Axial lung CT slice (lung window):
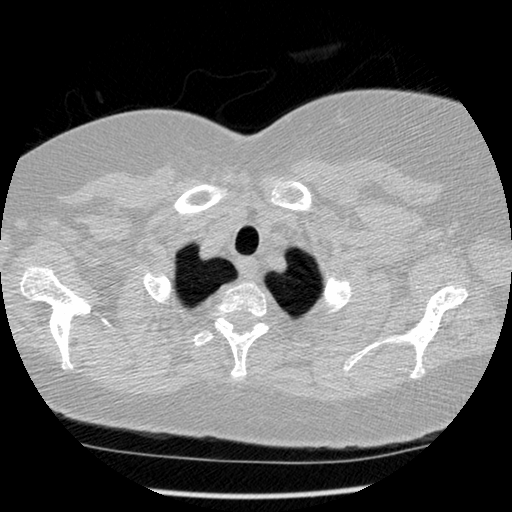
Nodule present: no